Question:
How can I implement a drop down list on button click like in the image?
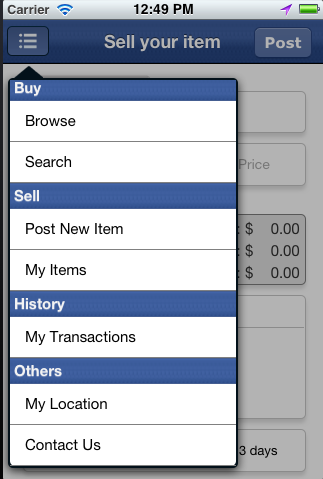
Answer: This makes it look really like a dropdownlist. Here is a code I used for creating one.For this first import the framework,make the dynamic view and add the background image.and after add the table in the dynamic view.
'''
-(IBAction)DropDownTable:(id)sender
{
UIView *BackGrView = [[UIView alloc] initWithFrame:CGRectMake(0, 0, 100, 200)];
BackGrView.hidden = NO;
if(TableView.frame.origin.y ==203)
{
[UIView beginAnimations:nil context:NULL];
[UIView setAnimationDuration:0.5f];
[TableView setFrame:CGRectMake(224, 204, 27, 160)];
[UIView commitAnimations];
[self.view TableView];
}
else if (TableView.frame.origin.y == 204)
{
[TableView setFrame:CGRectMake(224, 203, 27, 0)];
BackGrView.hidden = YES;
}
[self.view addSubview:TableActivityLevel];
}
'''